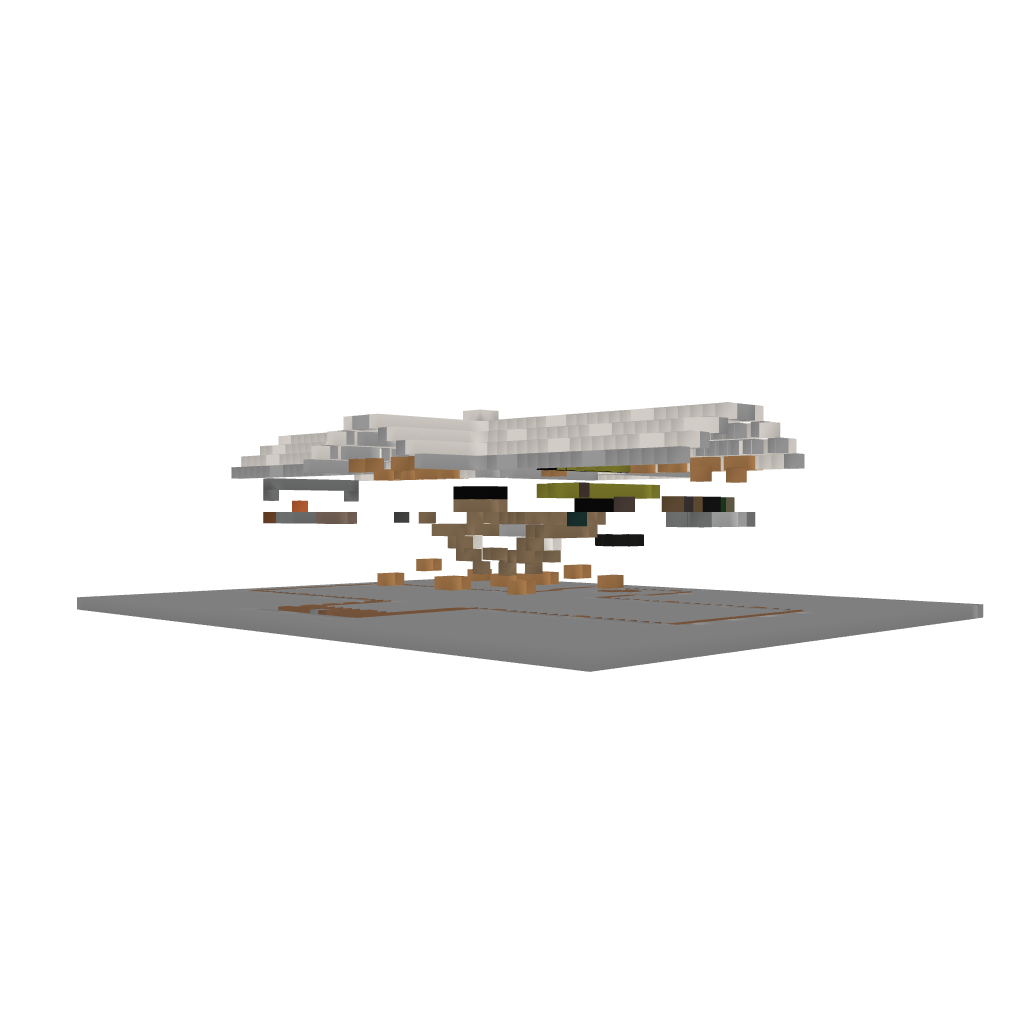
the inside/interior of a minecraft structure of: Quartz Mansion